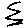
Label: zigzag